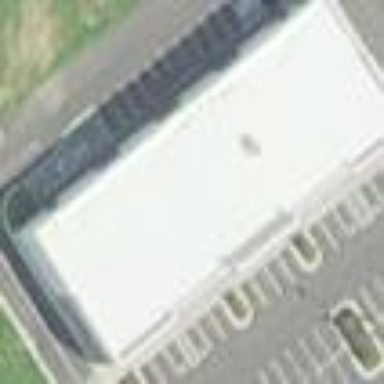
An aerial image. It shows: Building.